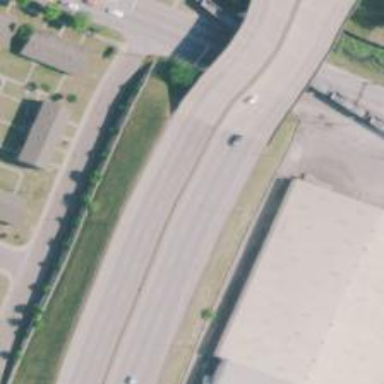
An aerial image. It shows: Asphalt road classified as trunk highway.